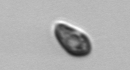
Label: Cryptophyta